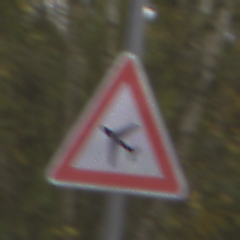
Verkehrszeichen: FlugbetriebRechts
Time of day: MorningAfternoon
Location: Outdoor (Urban)
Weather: PartlyCloudy
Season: NotSpecified
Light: Natural